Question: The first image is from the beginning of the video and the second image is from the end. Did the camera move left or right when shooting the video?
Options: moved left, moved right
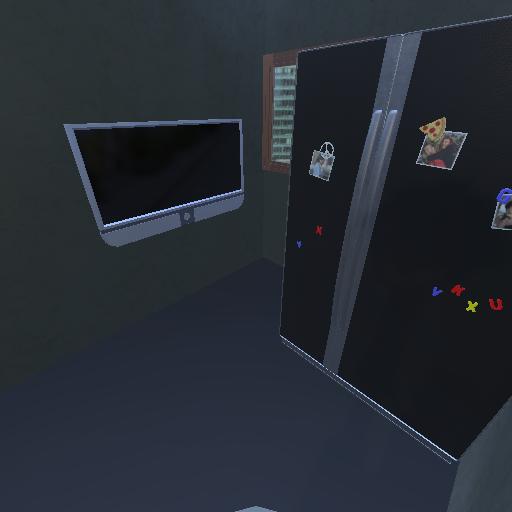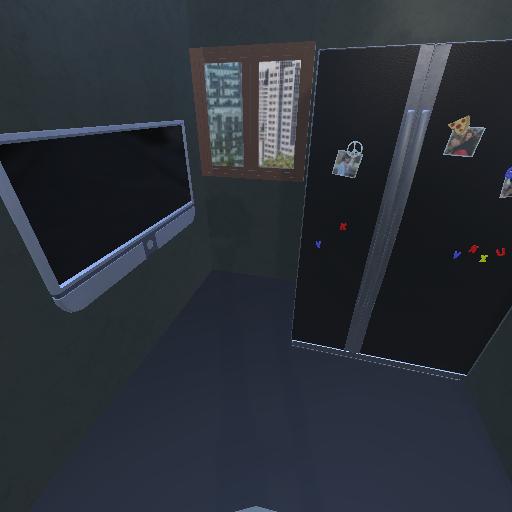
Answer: moved left